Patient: sex M, age 79
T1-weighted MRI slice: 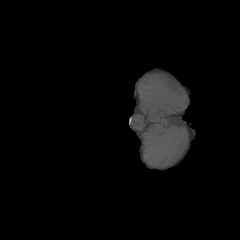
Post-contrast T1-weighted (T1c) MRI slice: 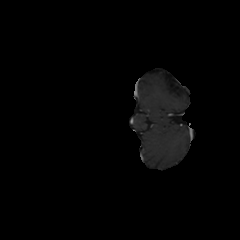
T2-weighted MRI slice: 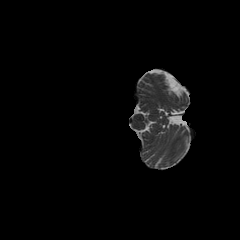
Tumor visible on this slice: no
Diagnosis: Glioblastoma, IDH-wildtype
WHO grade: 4